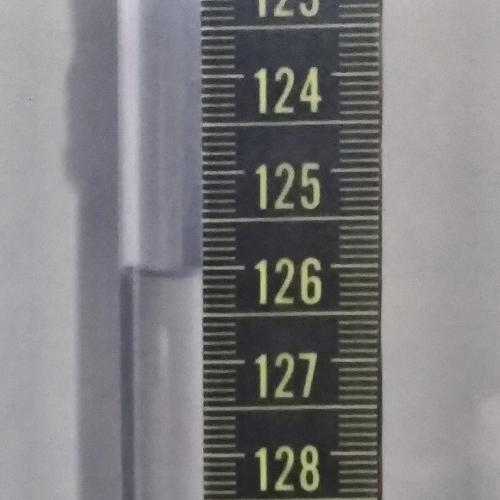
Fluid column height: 126.1 cm